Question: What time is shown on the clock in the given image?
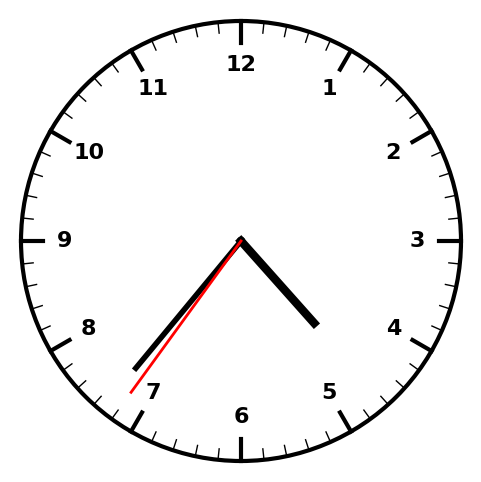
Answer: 04:36:36